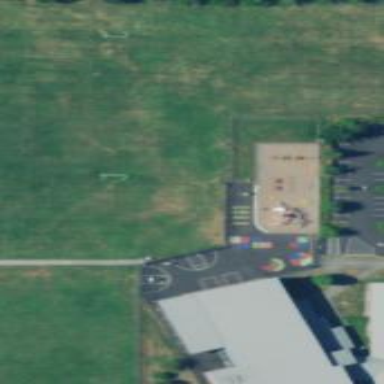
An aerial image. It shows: Schoolyard designated as leisure land.